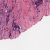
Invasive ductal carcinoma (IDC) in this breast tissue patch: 1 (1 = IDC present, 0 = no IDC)